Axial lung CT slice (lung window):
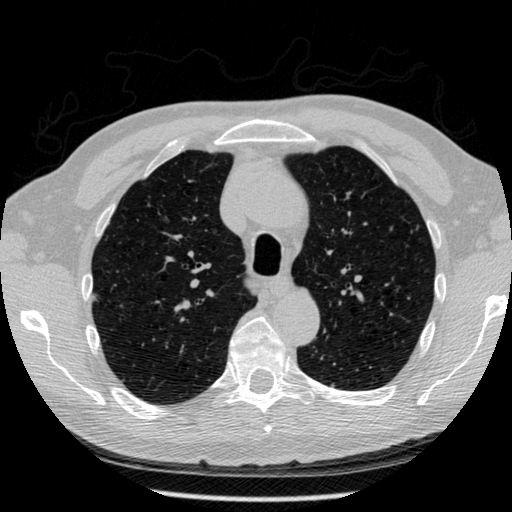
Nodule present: no